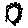
Label: sun